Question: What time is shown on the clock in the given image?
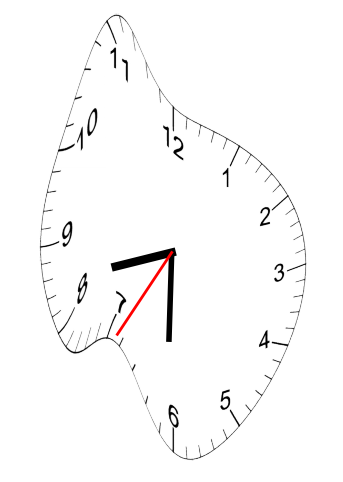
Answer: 08:30:35